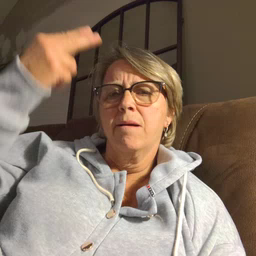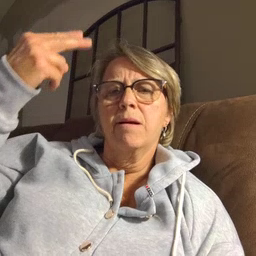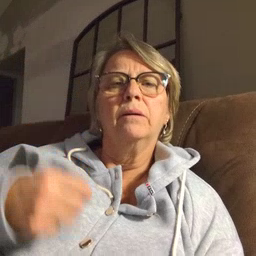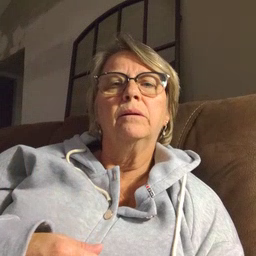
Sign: high